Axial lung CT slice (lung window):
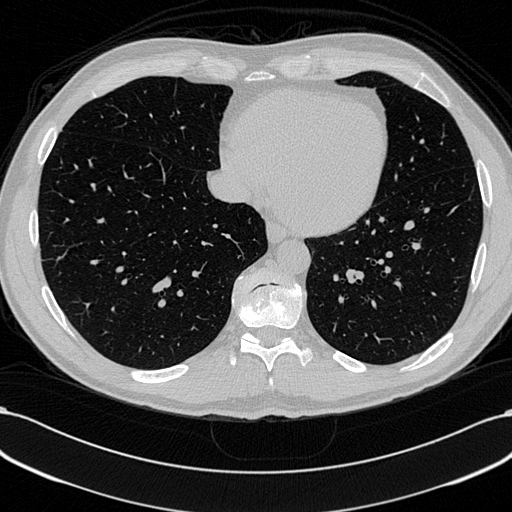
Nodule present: no